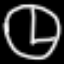
Label: clock